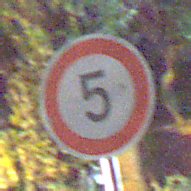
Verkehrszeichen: Geschwindigkeit5
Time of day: Night
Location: Outdoor (Suburban)
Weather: PartlyCloudy
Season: NotSpecified
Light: Artificial